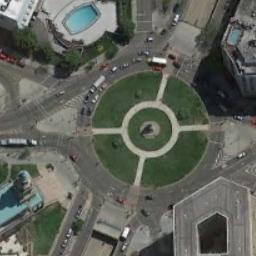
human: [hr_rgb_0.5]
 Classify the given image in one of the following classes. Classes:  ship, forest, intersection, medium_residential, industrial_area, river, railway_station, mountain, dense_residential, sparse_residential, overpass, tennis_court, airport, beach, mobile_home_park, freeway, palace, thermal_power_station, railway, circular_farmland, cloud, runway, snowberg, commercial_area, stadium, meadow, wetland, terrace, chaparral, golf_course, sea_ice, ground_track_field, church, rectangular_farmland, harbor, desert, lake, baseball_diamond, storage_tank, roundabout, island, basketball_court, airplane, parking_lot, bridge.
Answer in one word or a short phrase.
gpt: roundabout